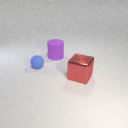
small blue rubber sphere in front of large purple rubber cylinder